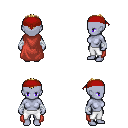
a pixel art fantasy rpg character, female body template, dark elf, purple skin, maroon cape, white pants, blonde short mohawk hairstyle, red bandana, white cloth bandages, four views (front, back, left, right), 2x2 character sprite sheet, small pixel art, hard edges, no anti-aliasing